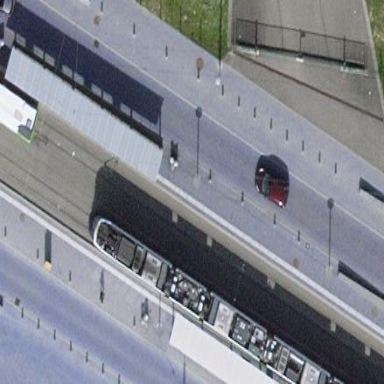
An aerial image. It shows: Platform with shelter made of asphalt. It is public transport platform located alongside railway.